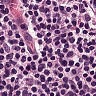
Metastatic tissue present: no